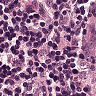
Metastatic tissue present: no